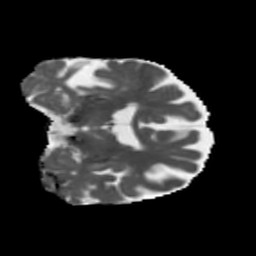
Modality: MD
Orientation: coronal
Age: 73
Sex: female
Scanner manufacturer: siemens
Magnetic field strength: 3 T
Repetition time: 5.47 s
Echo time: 0.0854 s